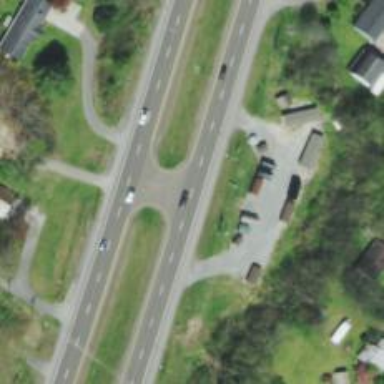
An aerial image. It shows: Trunk link highway.